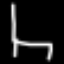
Label: chair